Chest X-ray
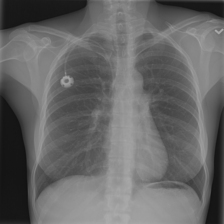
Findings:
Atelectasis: negative
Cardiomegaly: negative
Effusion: negative
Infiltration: negative
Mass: negative
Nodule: negative
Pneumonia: negative
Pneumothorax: negative
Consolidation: negative
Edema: negative
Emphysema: negative
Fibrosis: negative
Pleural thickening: negative
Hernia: negative